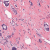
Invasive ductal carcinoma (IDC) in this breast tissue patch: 1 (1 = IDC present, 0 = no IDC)